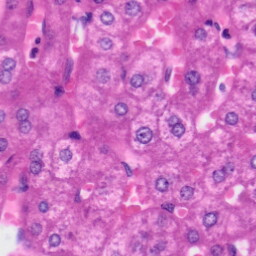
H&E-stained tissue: Liver